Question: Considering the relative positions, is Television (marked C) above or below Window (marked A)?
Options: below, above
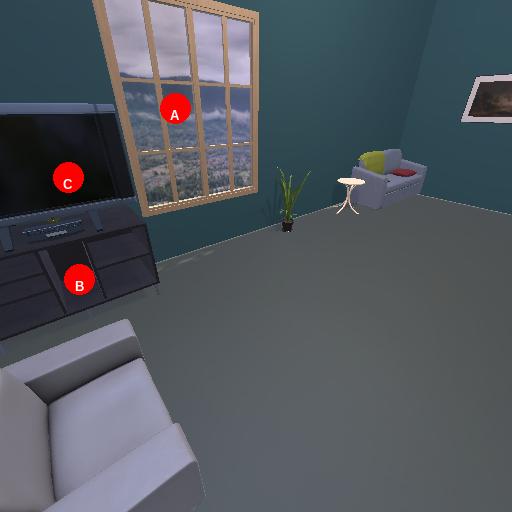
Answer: below